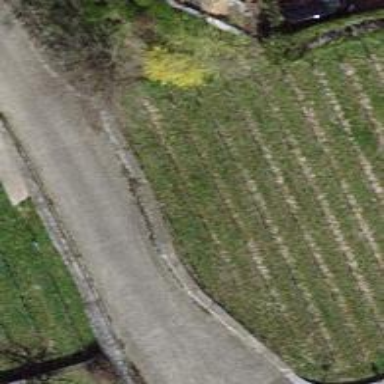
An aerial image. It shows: Vineyard growing grapes.